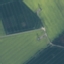
Land use / land cover class: AnnualCrop